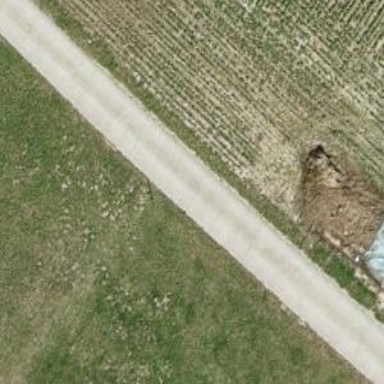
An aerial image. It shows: Unclassified road.